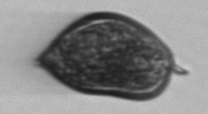
Label: Prorocentrum_micans